Interaction volume radius: 5 \u00c5
Interaction volume height: 10 \u00c5
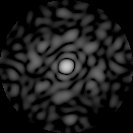
Disorder parameter: 0.8445